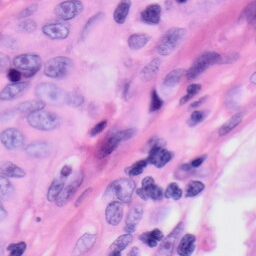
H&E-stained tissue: Skin